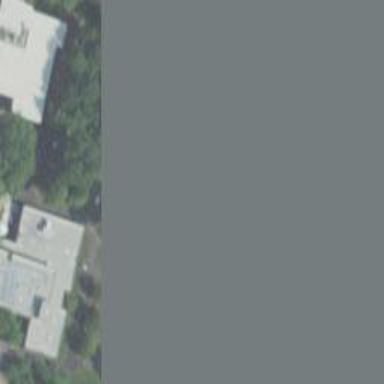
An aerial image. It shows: Building that serves as library.